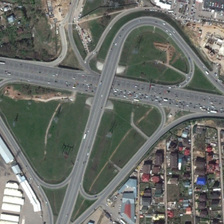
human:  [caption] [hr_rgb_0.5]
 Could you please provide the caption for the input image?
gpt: many buildings and green meadows are near a viaduct .

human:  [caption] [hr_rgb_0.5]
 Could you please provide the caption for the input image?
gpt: many buildings and green meadows are near a viaduct .

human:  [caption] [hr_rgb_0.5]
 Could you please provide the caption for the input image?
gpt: many buildings and green meadows are near a viaduct .

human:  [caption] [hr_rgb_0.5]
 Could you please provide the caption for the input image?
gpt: many buildings and green meadows are near a viaduct .

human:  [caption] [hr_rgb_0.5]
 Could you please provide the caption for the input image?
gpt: many buildings and green meadows are near a viaduct .